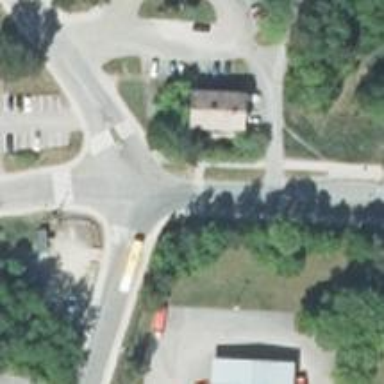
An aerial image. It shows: Marked crossing on asphalt footway.